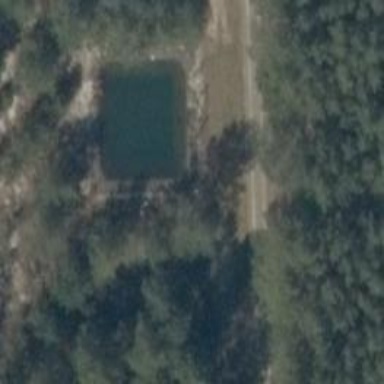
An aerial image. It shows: Fire water pond meant for emergency use.